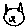
Label: cat